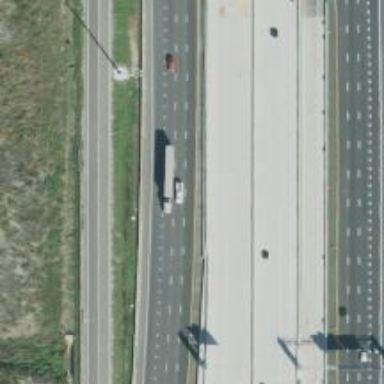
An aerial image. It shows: Motorway junction.